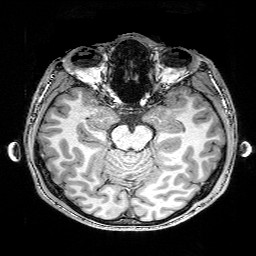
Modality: T1w
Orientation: coronal
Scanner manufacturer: siemens
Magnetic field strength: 3 T
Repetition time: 2.25 s
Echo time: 0.00418 s